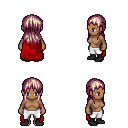
a pixel art fantasy rpg character, female body template, human, dark skin, red cape, white pants, white blonde unkempt hairstyle, black shoes, four views (front, back, left, right), 2x2 character sprite sheet, small pixel art, hard edges, no anti-aliasing